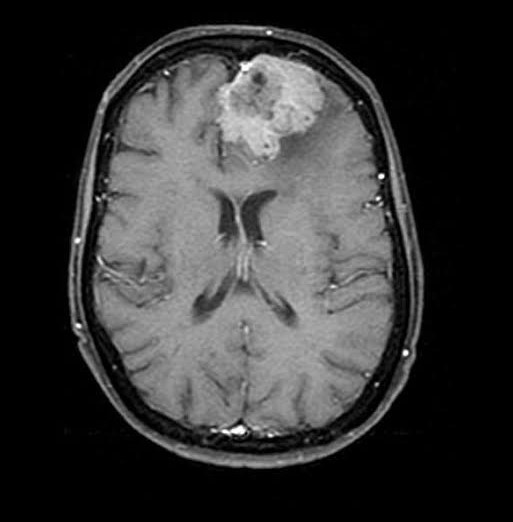
Label: meningioma